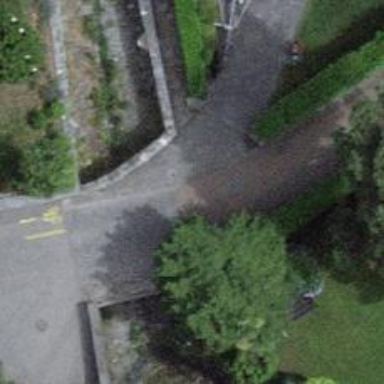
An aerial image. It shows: Pedestrian bridge with asphalt surface.